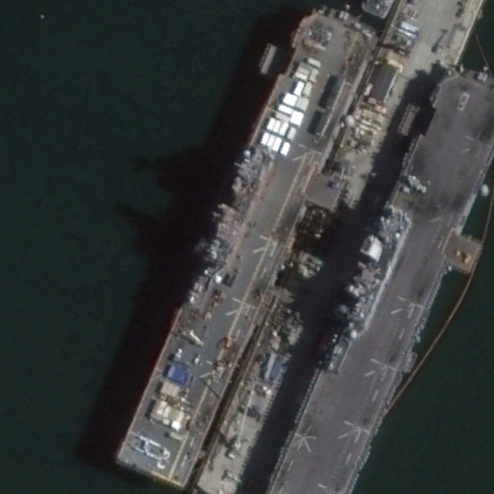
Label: assault